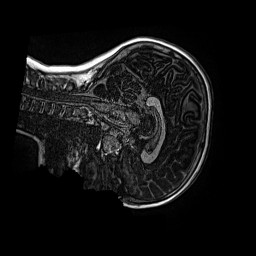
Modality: MP2RAGE
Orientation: sagittal
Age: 9
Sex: female
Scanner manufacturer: siemens
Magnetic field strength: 3 T
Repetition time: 4 s
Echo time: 0.00299 s